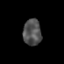
Tissue: prostate
Cell type: T cells
Senescence score: 0.3501
Nuclear area (px): 471
Mean DAPI intensity: 80.533